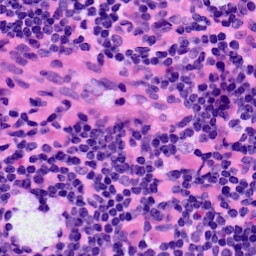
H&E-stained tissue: LymphNode